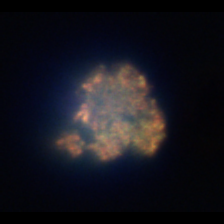
Taxon: Unknown_detritus
Group: Unknown